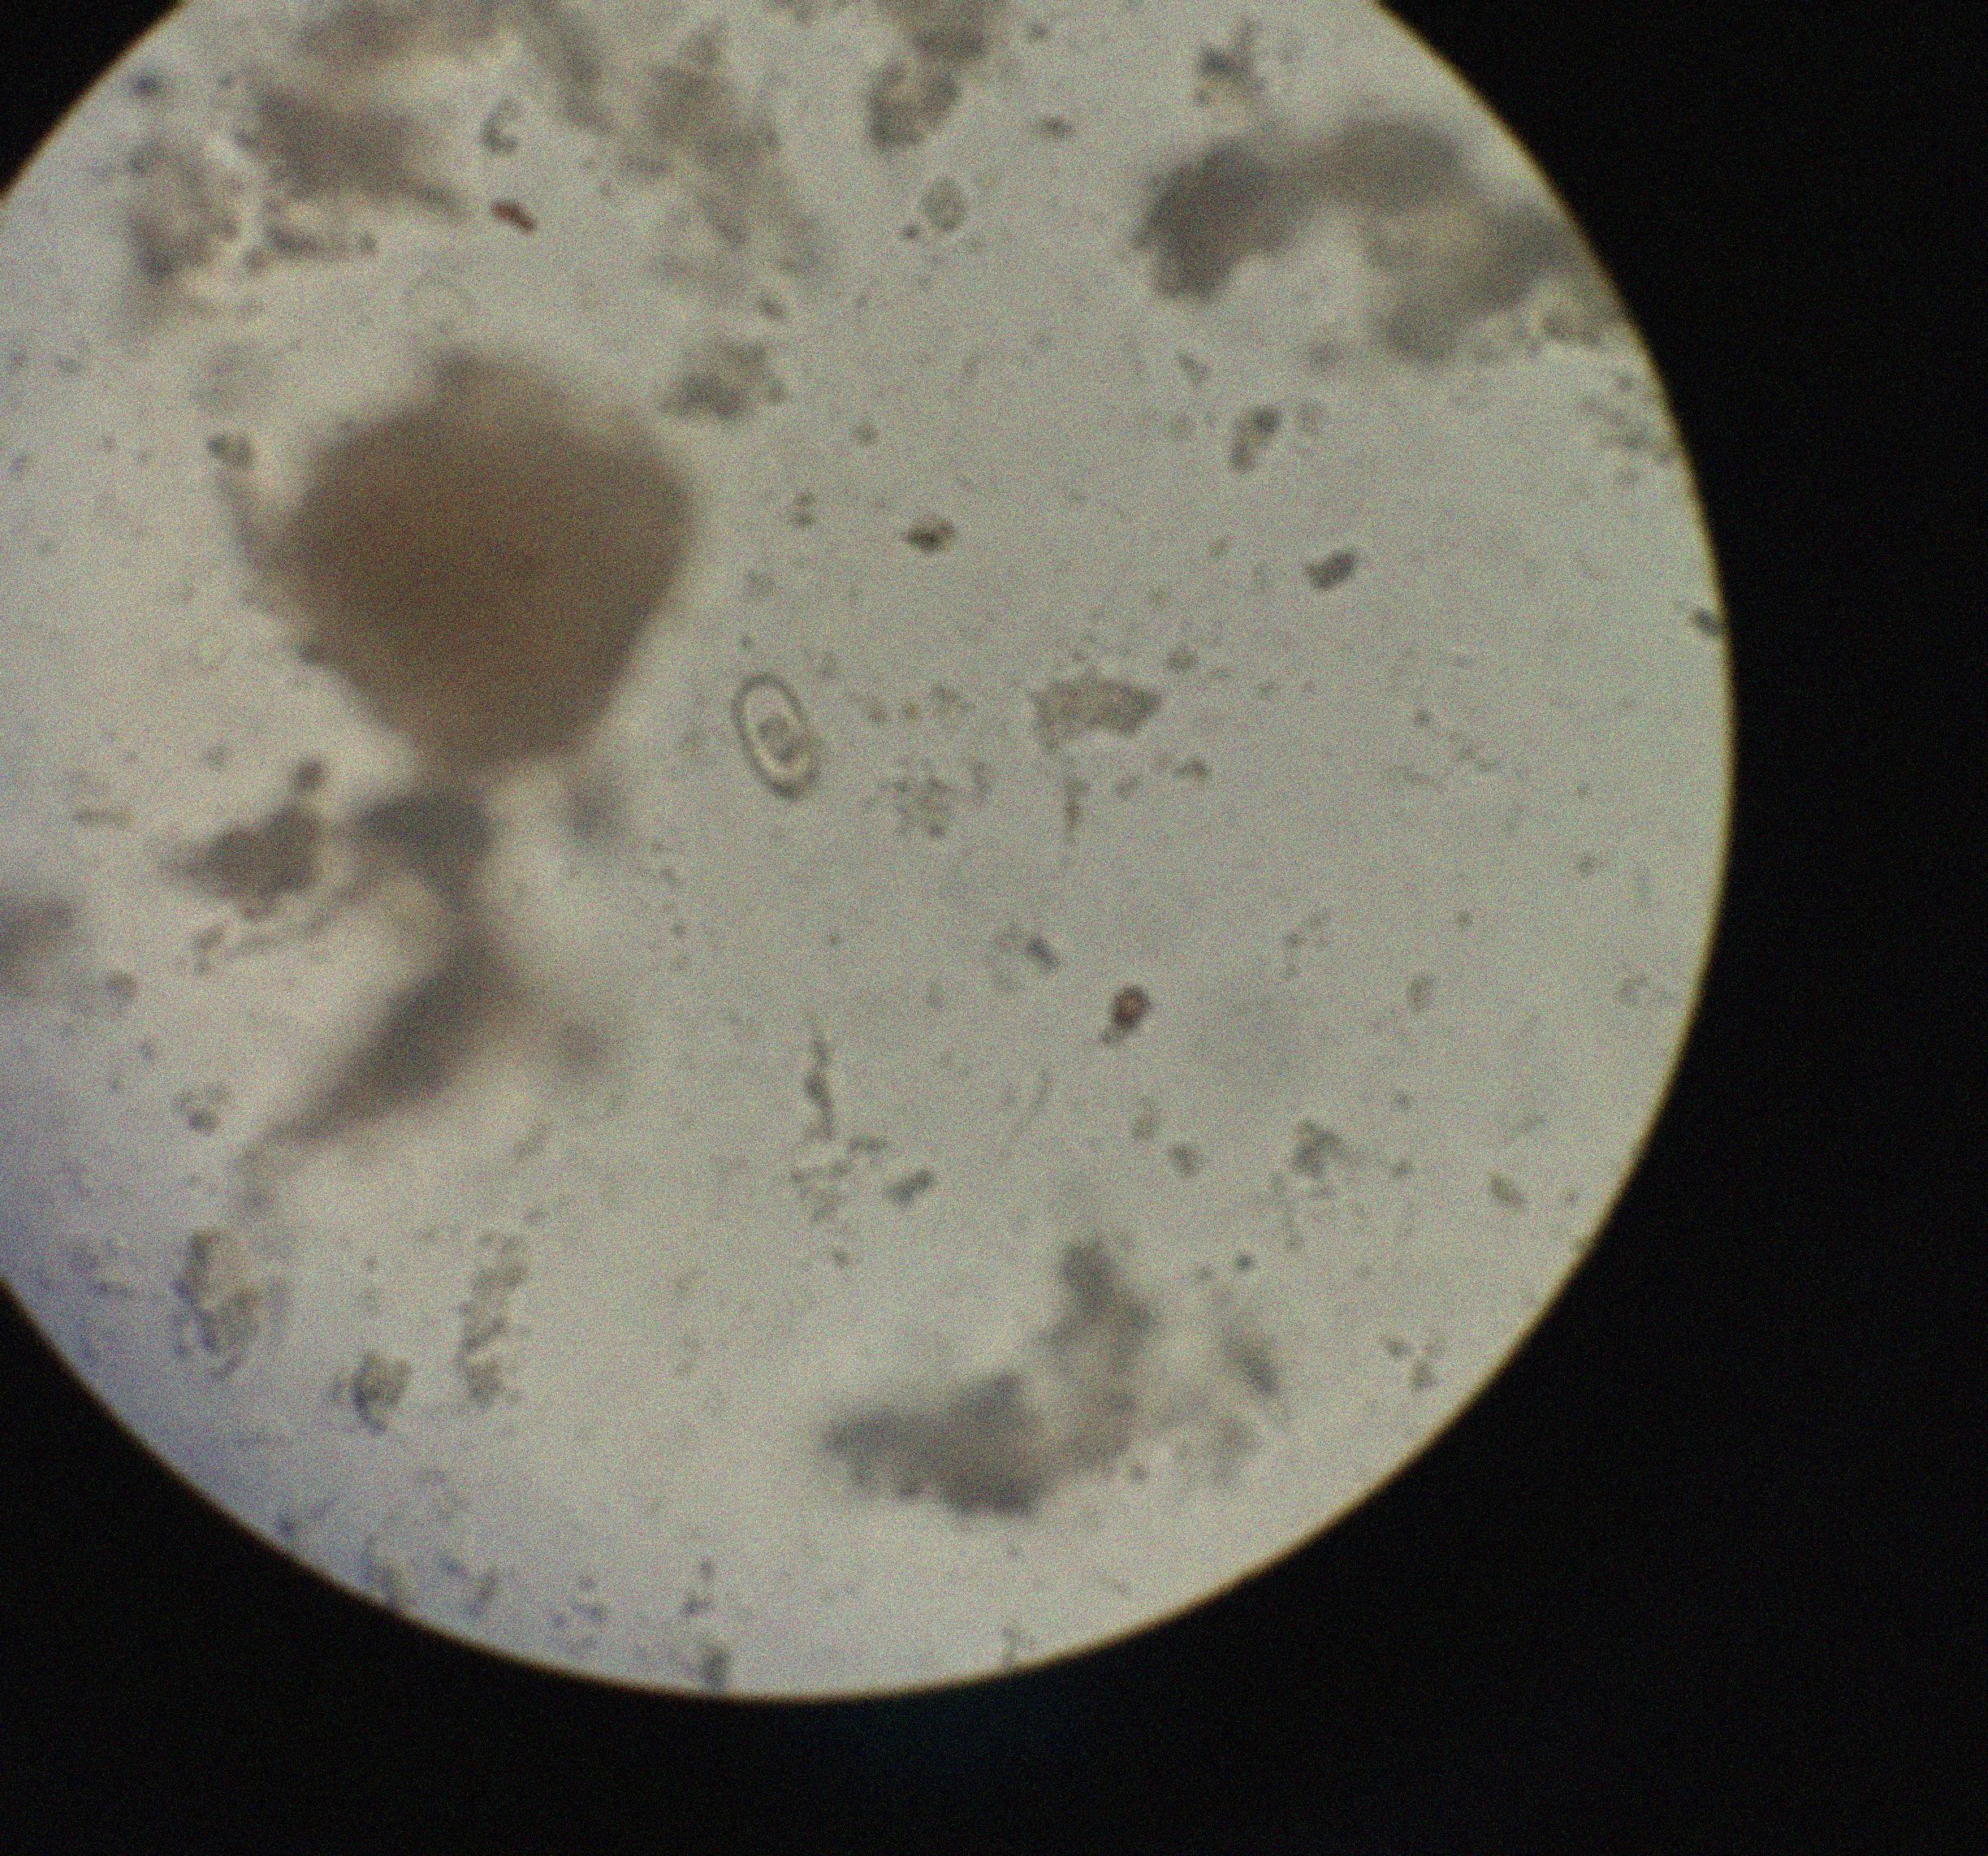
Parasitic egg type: Capillaria philippinensis